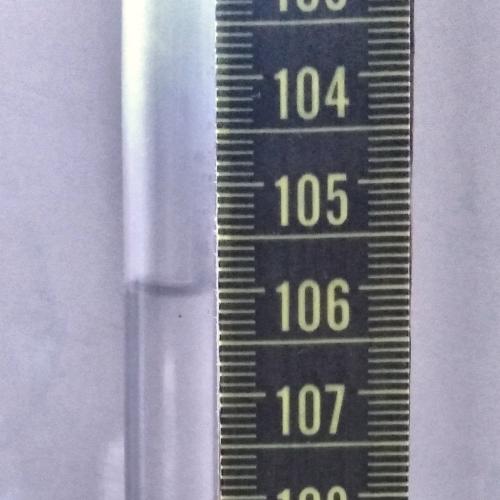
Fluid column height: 106.0 cm